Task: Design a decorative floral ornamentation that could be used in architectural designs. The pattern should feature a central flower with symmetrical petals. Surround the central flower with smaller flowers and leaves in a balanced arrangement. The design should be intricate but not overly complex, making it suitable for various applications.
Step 640:
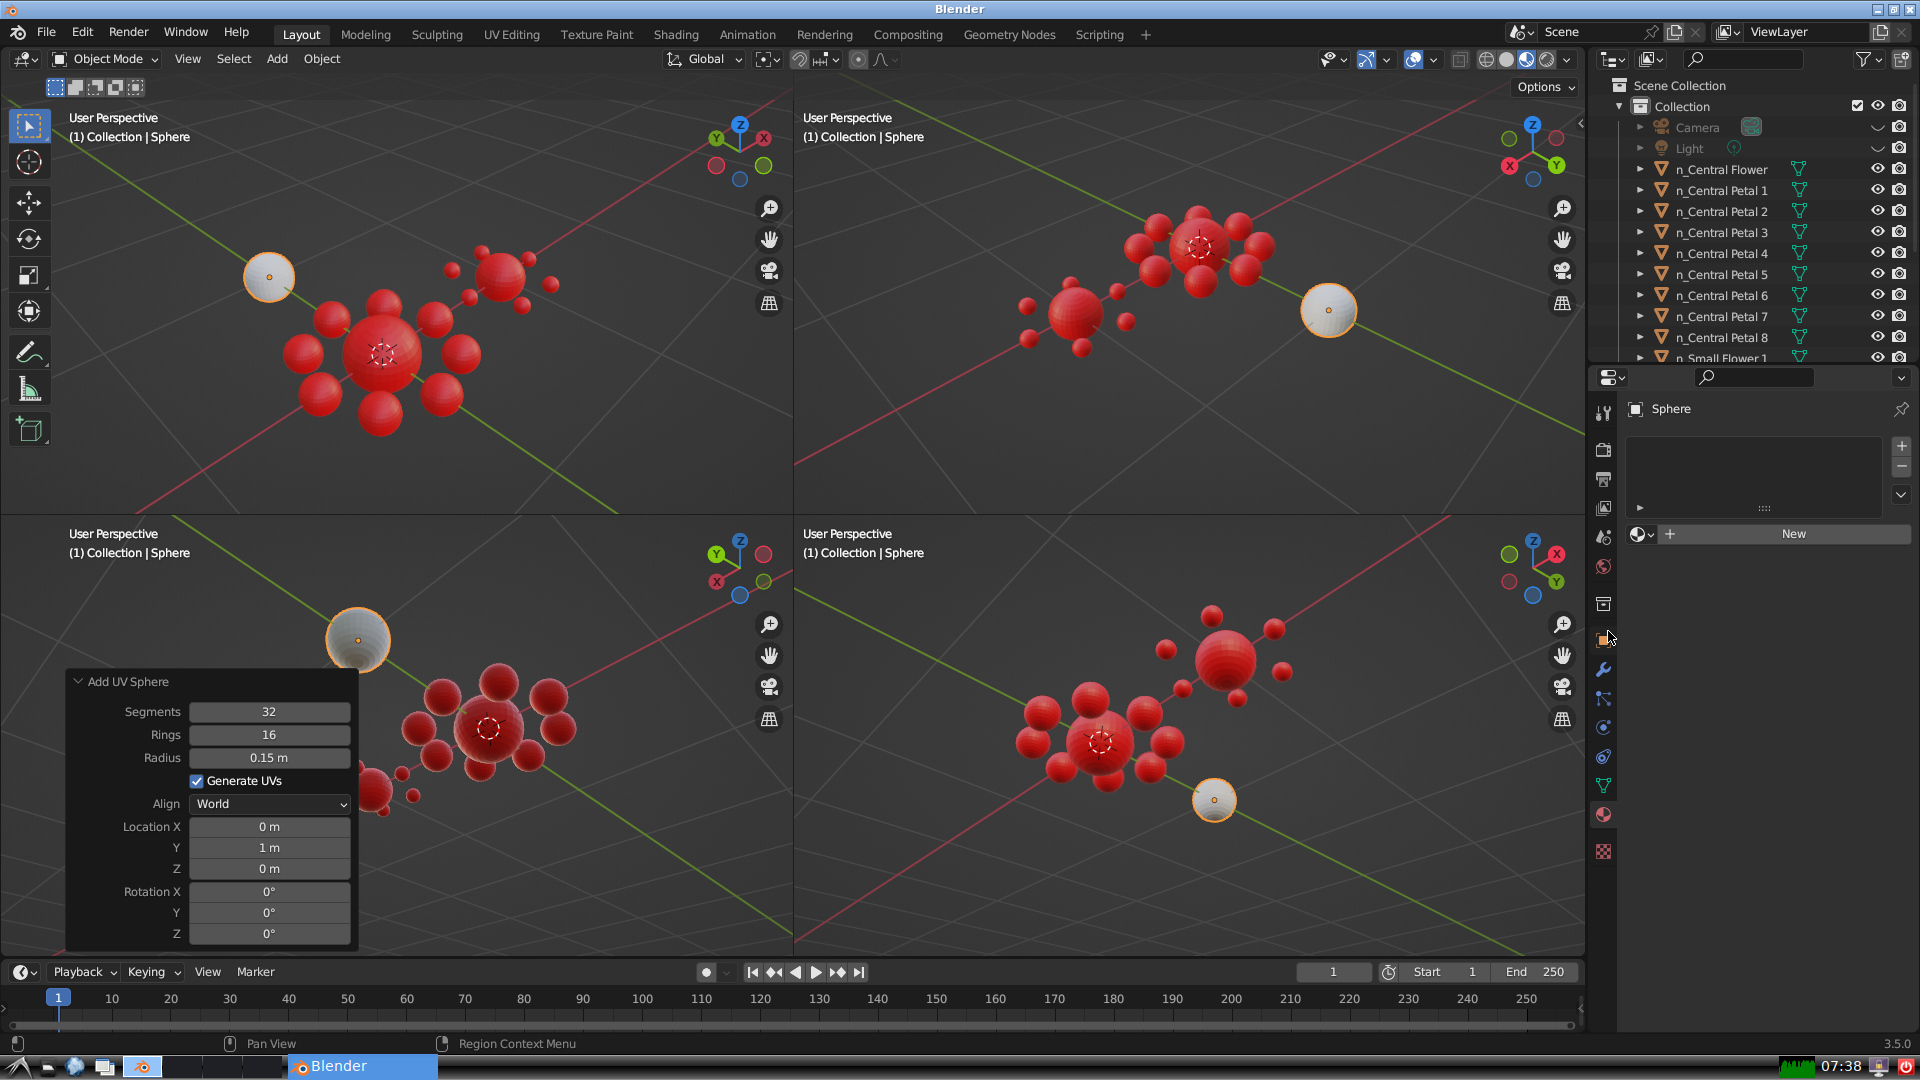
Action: click: no